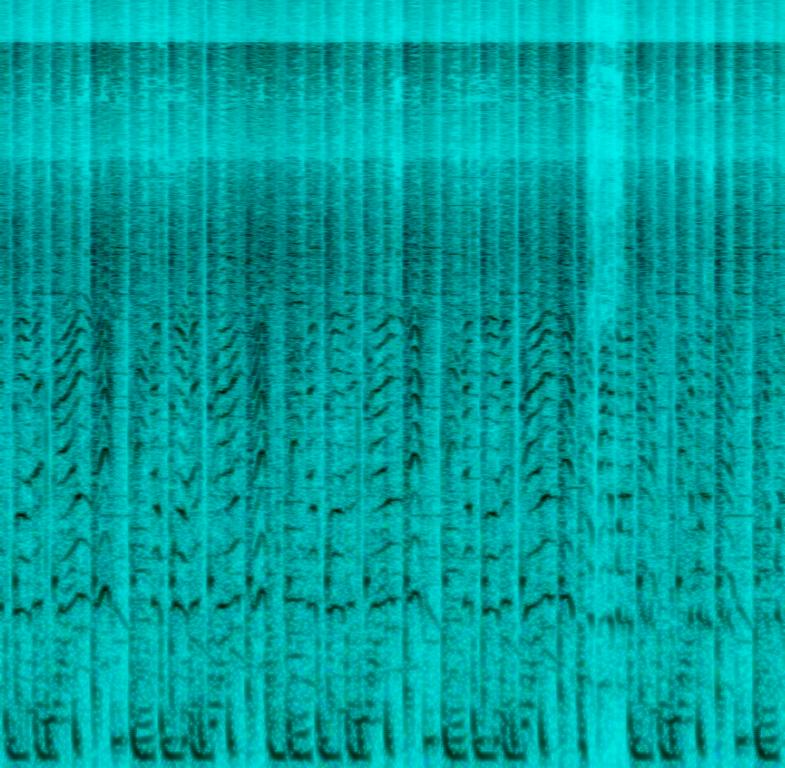
The low quality recording features a pop song that contains repetitive, excited male vocals talking over energetic beats, filter mod synth chords, repetitive cowbell and high pitched synth bells melody. It sounds chaotic, fun and happy - like a parody song.